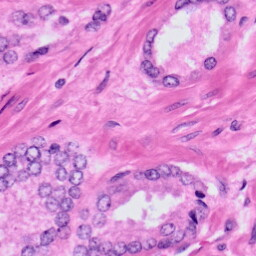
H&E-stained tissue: Prostate